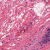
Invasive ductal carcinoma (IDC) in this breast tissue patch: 0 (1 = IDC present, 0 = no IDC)